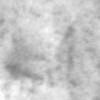
Label: no_change